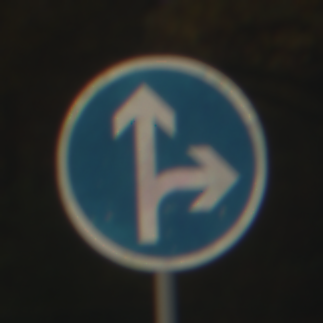
Verkehrszeichen: VorgeschriebeneFahrtrichtungGeradeausOderRechts
Umgebung: Outdoor, Nature
Tageszeit: Midday
Wetter: Overcast
Licht: Natural
Jahreszeit: Autumn
Kontrast: LowContrast